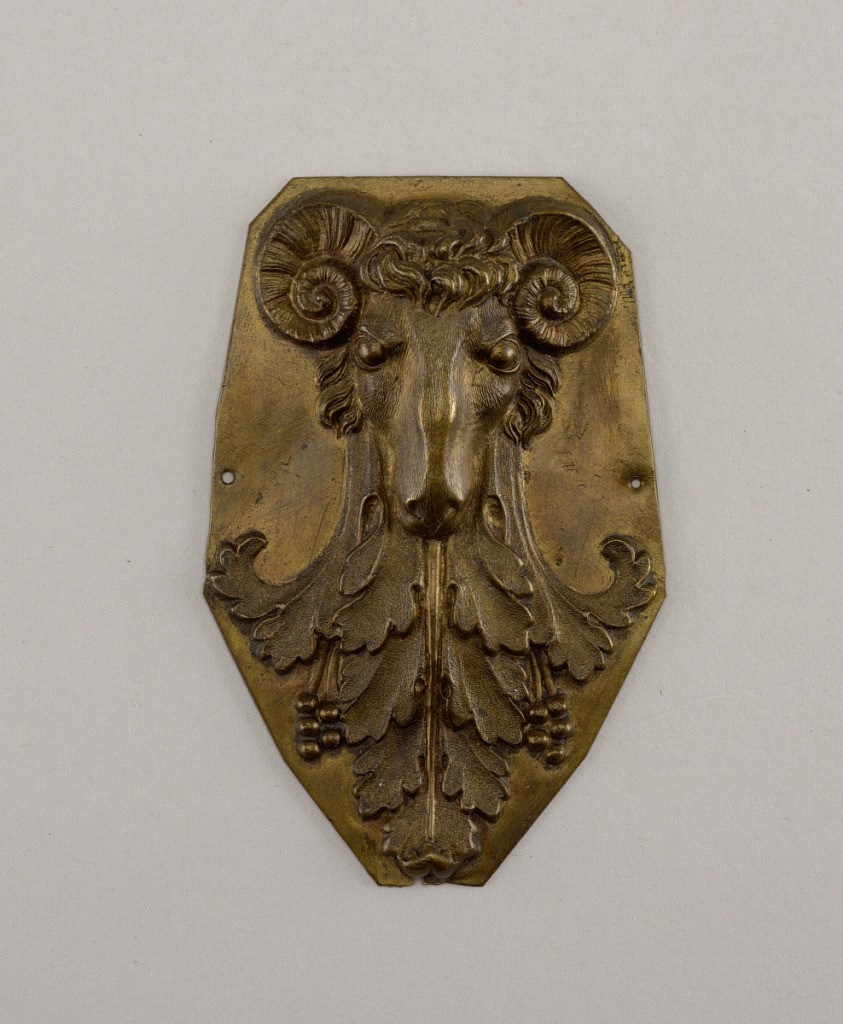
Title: Mount
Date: early 19th century
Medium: Gilt bronze
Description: Ram's head with acanthus leaves. Two holes for mounting.